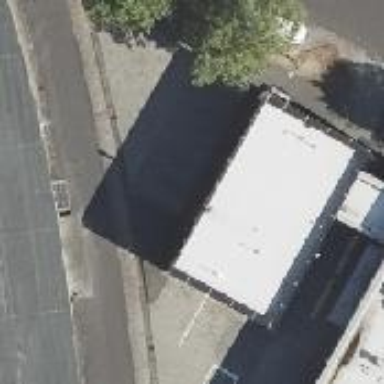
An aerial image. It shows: Shop that sells cars.